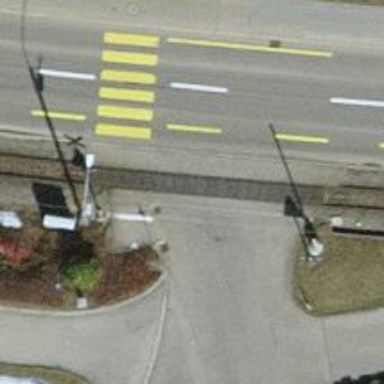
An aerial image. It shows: Level crossing along the railway.